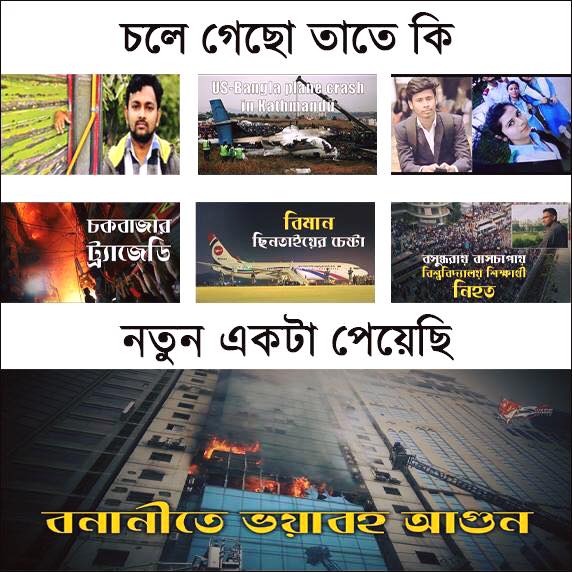
Caption: চলে গেছো তাতে কি   চকবাজার ট্রাজেডি   বিমান ছিনতাইয়ের চেষ্টা   বসুন্ধরায় বাসচাপায় বিশ্ববিদ্যালয় শিক্ষার্থী নিহত    নতুন একটা পেয়েছি   বনানীতে ভয়াবহ আগুন
Label: non-hate